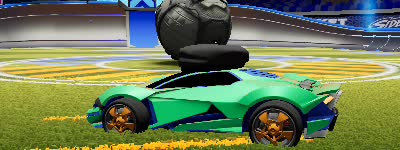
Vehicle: werewolf